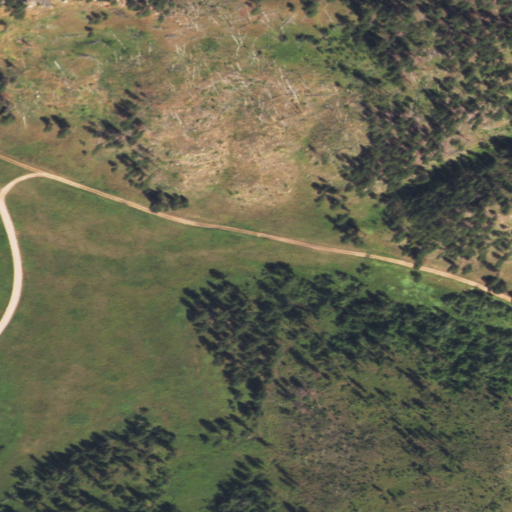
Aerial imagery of valley in Wyoming named Plato Gulch containing evergreen forest, shrub, and grassland